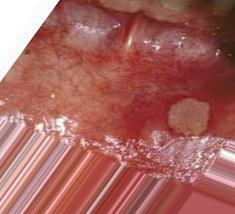
Condition: Mouth Ulcer